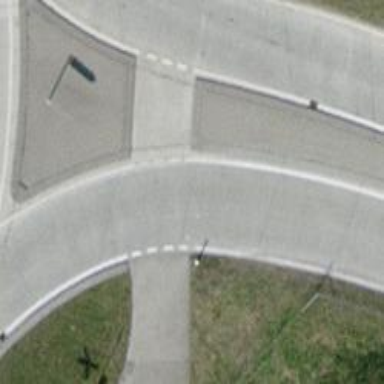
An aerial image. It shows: Unmarked crossing on the road.